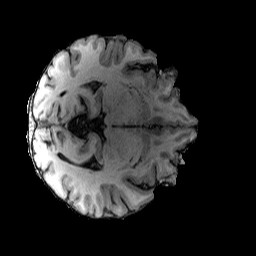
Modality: T1w
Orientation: axial
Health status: healthy